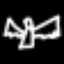
Label: angel